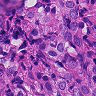
Metastatic tissue present: yes